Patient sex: M
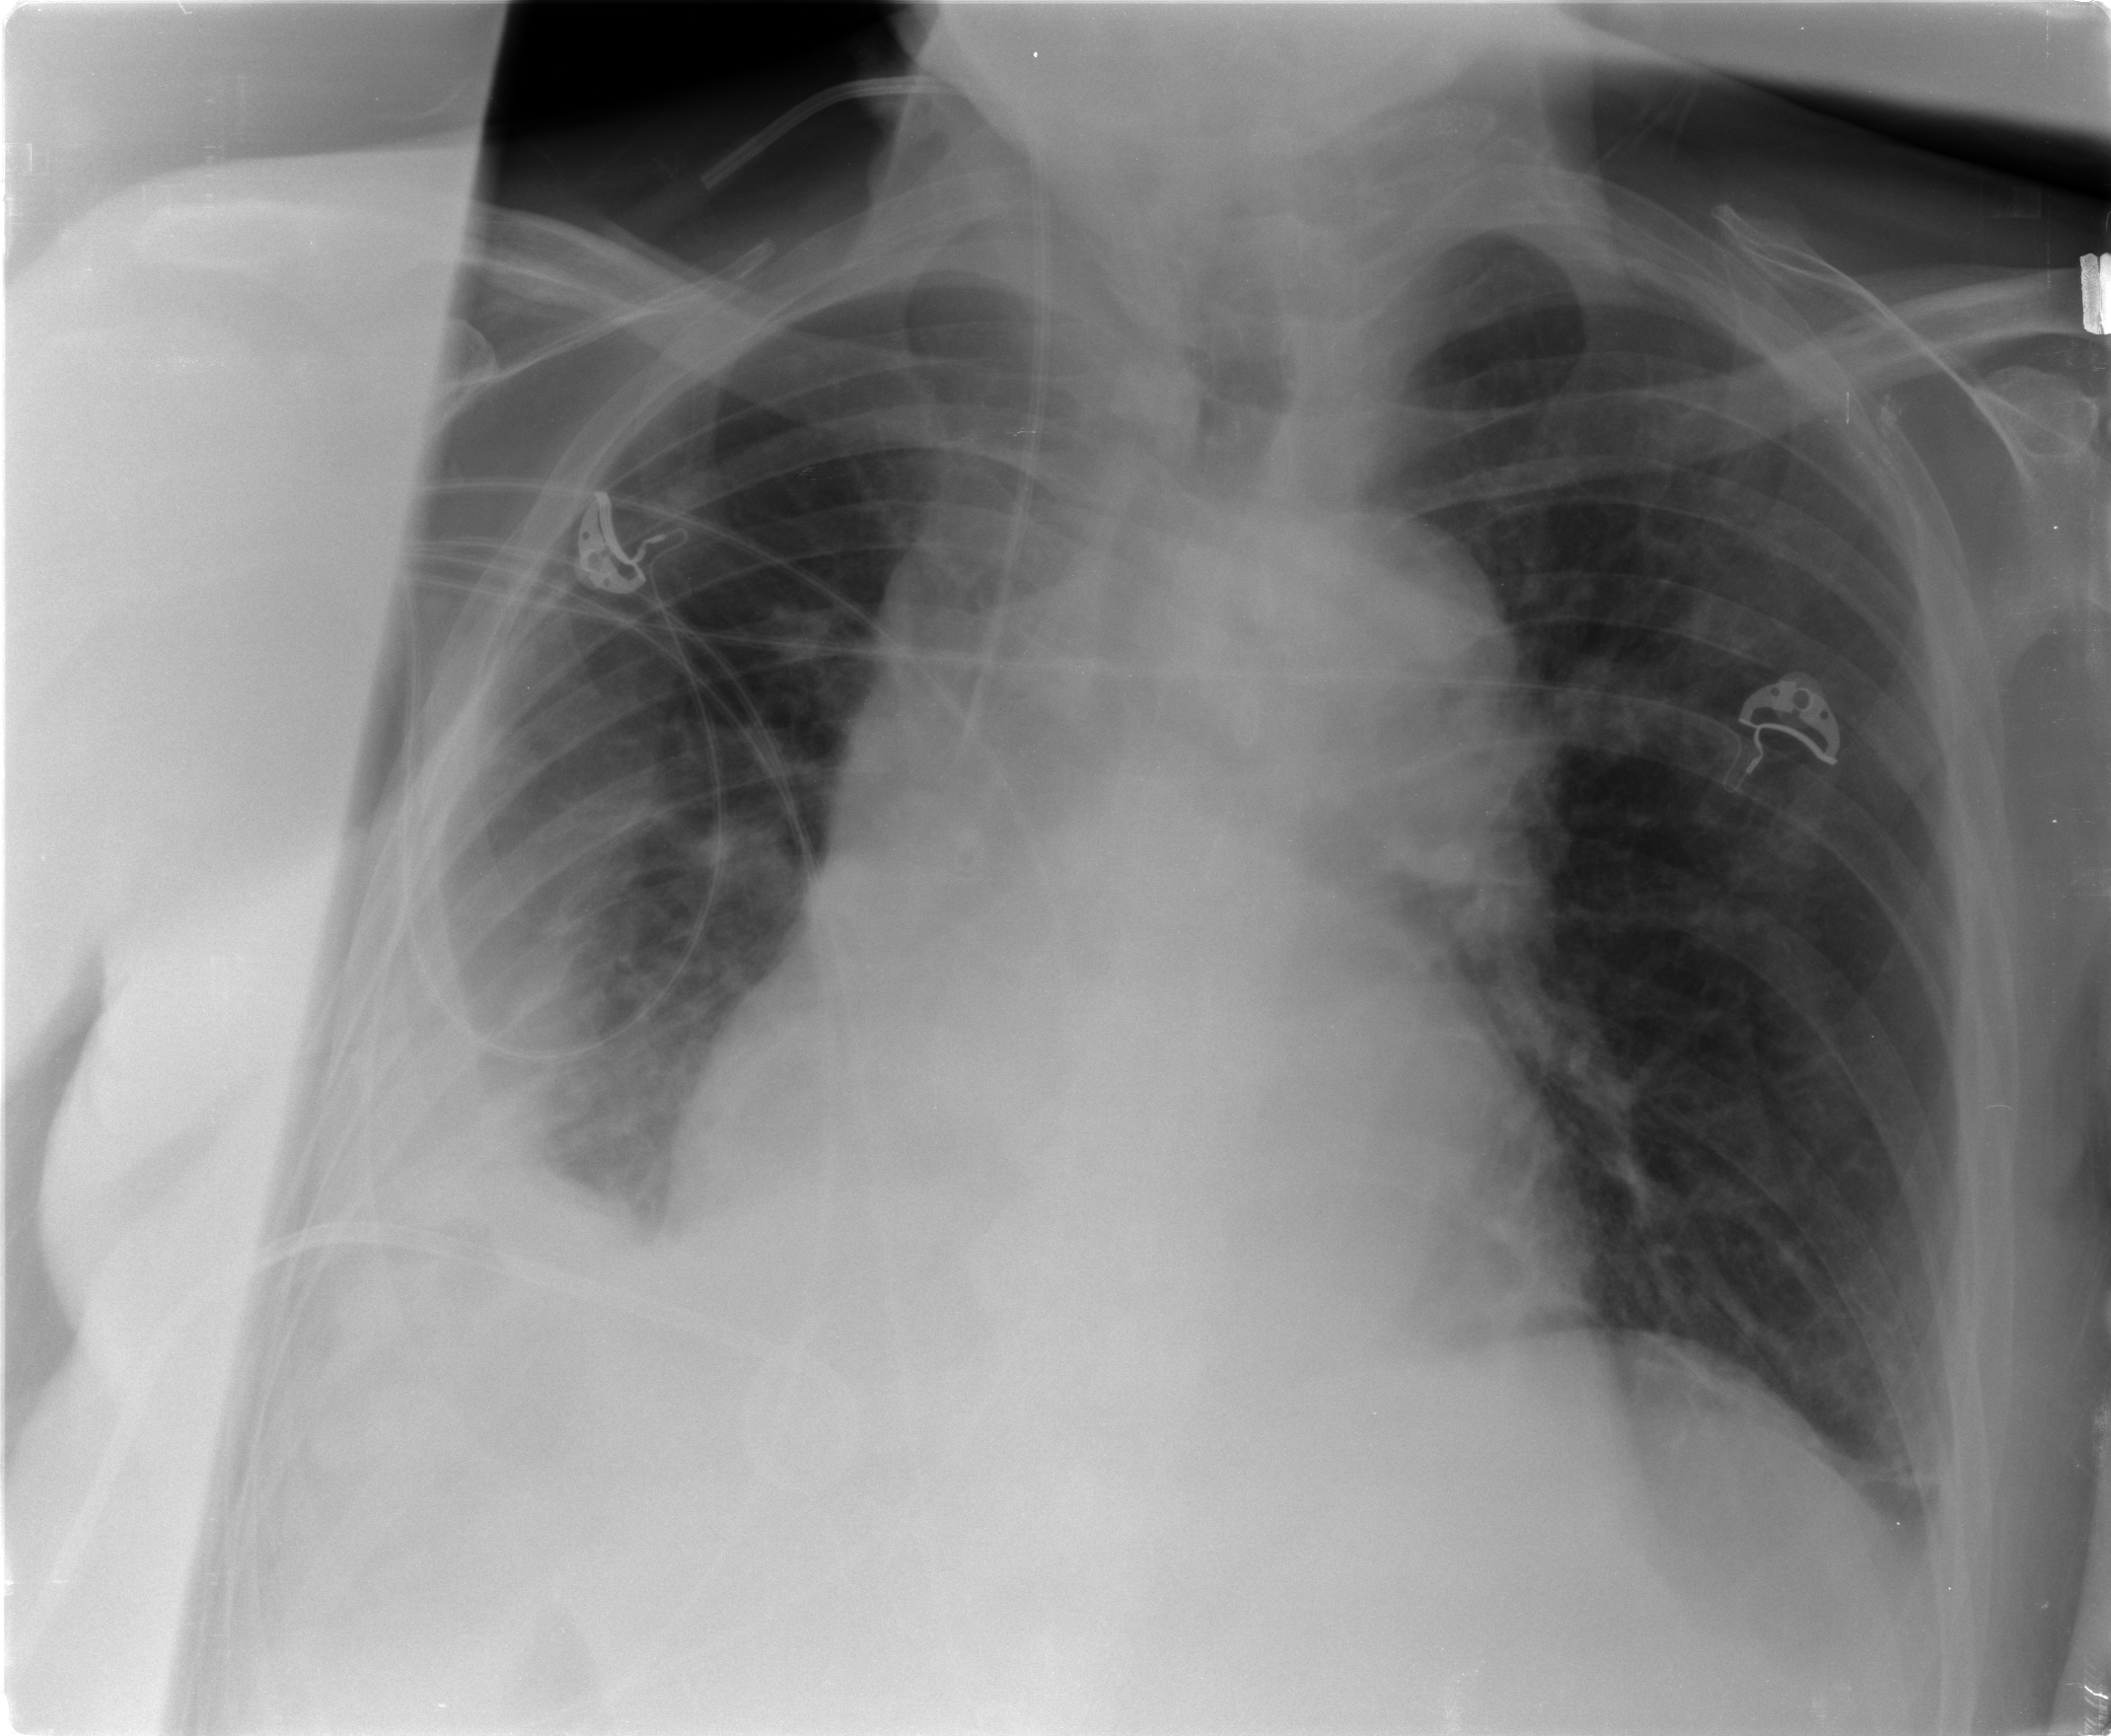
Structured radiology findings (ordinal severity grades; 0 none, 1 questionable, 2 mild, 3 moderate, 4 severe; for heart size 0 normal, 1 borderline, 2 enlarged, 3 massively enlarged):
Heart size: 2
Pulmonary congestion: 2
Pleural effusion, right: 3
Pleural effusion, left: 1
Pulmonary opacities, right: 1
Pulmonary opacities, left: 0
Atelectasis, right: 2
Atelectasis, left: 2